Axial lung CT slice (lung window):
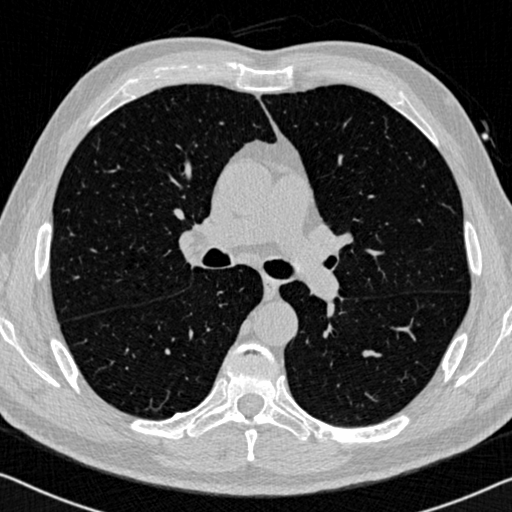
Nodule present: no